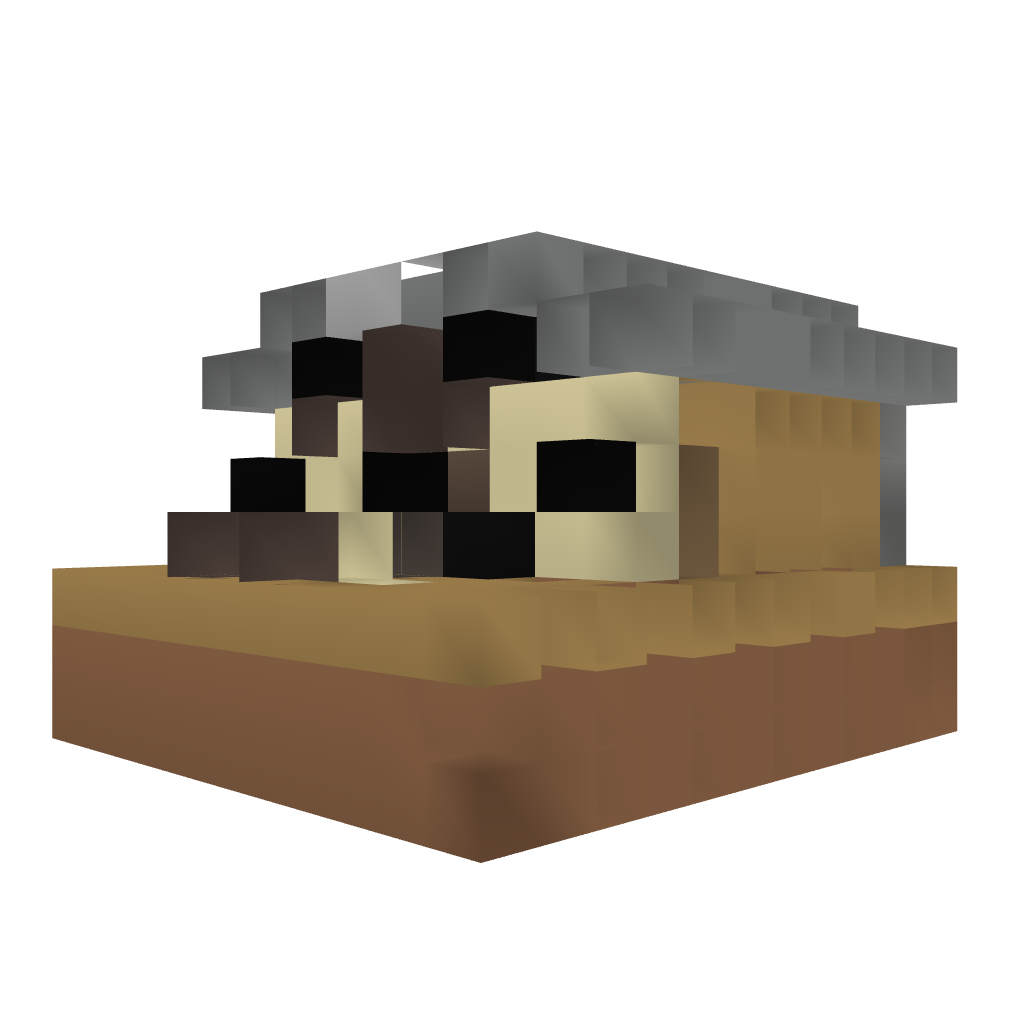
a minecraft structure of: Minecraft Sorting Machine